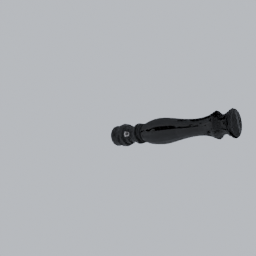
Label: architecture